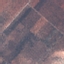
Land use / land cover: PermanentCrop